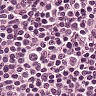
Metastatic tissue present: no